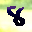
Label: 8